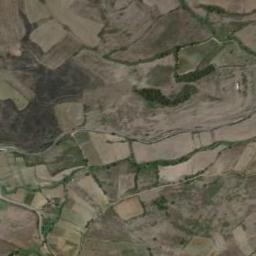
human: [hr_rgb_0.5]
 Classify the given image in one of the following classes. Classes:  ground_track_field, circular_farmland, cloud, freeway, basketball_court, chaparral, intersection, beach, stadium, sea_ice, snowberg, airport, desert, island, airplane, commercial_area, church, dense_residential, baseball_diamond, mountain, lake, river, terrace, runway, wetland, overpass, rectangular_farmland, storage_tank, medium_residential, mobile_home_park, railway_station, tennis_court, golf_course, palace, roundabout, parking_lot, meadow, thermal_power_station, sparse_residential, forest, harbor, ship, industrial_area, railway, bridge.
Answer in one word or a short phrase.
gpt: rectangular_farmland